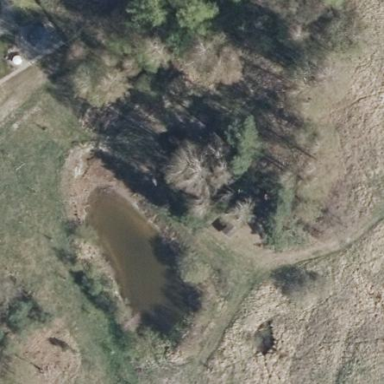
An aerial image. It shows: Pond with natural water.